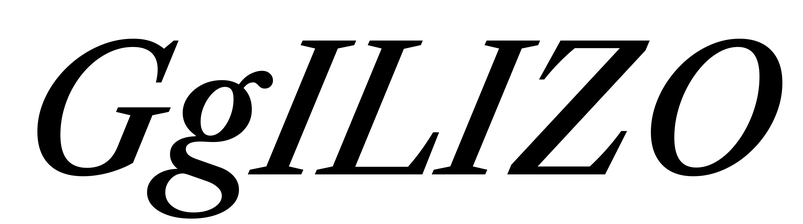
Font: LibreCaslonText-Italic_Medium_Italic